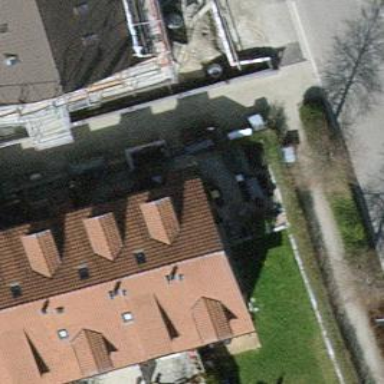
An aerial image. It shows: Terrace-style building with gabled roof.